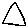
Label: triangle